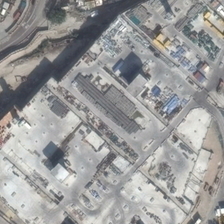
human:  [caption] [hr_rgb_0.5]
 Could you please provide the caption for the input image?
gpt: some buildings are in an industrial area .

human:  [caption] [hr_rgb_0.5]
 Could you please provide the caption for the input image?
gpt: some buildings are in an industrial area .

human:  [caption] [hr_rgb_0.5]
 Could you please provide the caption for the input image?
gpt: some buildings are in an industrial area .

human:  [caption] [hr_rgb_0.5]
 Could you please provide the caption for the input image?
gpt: some buildings are in an industrial area .

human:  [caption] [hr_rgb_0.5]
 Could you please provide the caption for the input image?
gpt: some buildings are in an industrial area .